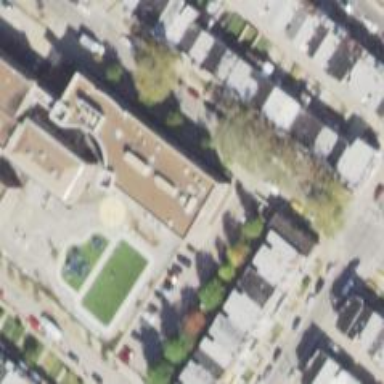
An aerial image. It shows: Schoolyard designated as leisure land.